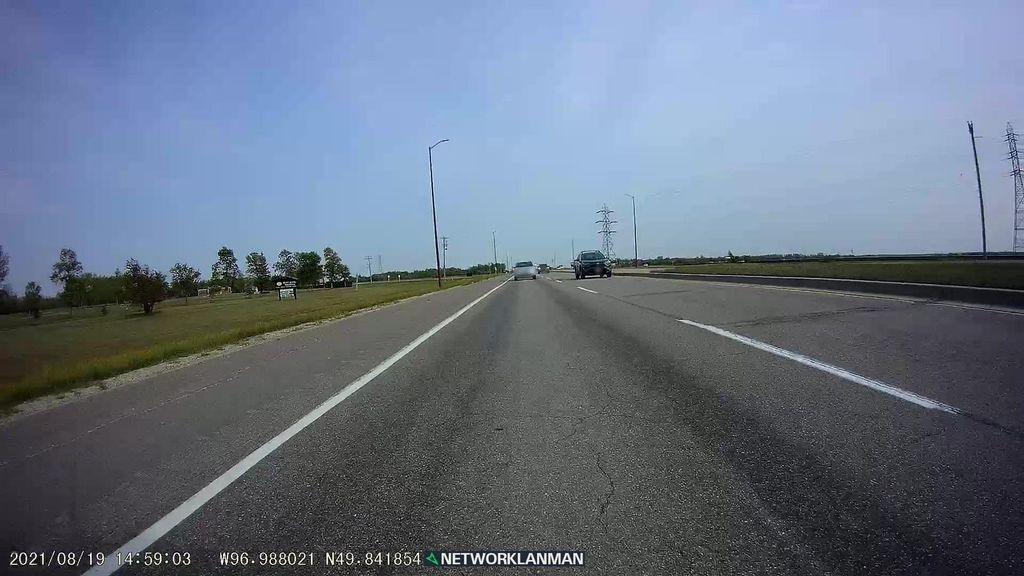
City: winnipeg